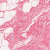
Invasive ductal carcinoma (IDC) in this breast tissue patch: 0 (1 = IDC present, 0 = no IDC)